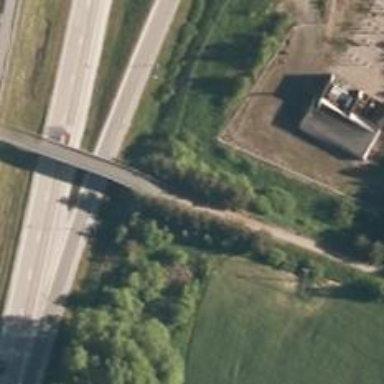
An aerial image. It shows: Bridge over asphalt cycleway designed for Nordic skiing. The skiing track is groomed for classic and skating techniques.